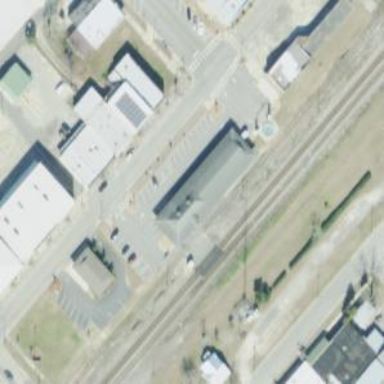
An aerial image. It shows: Train station building.